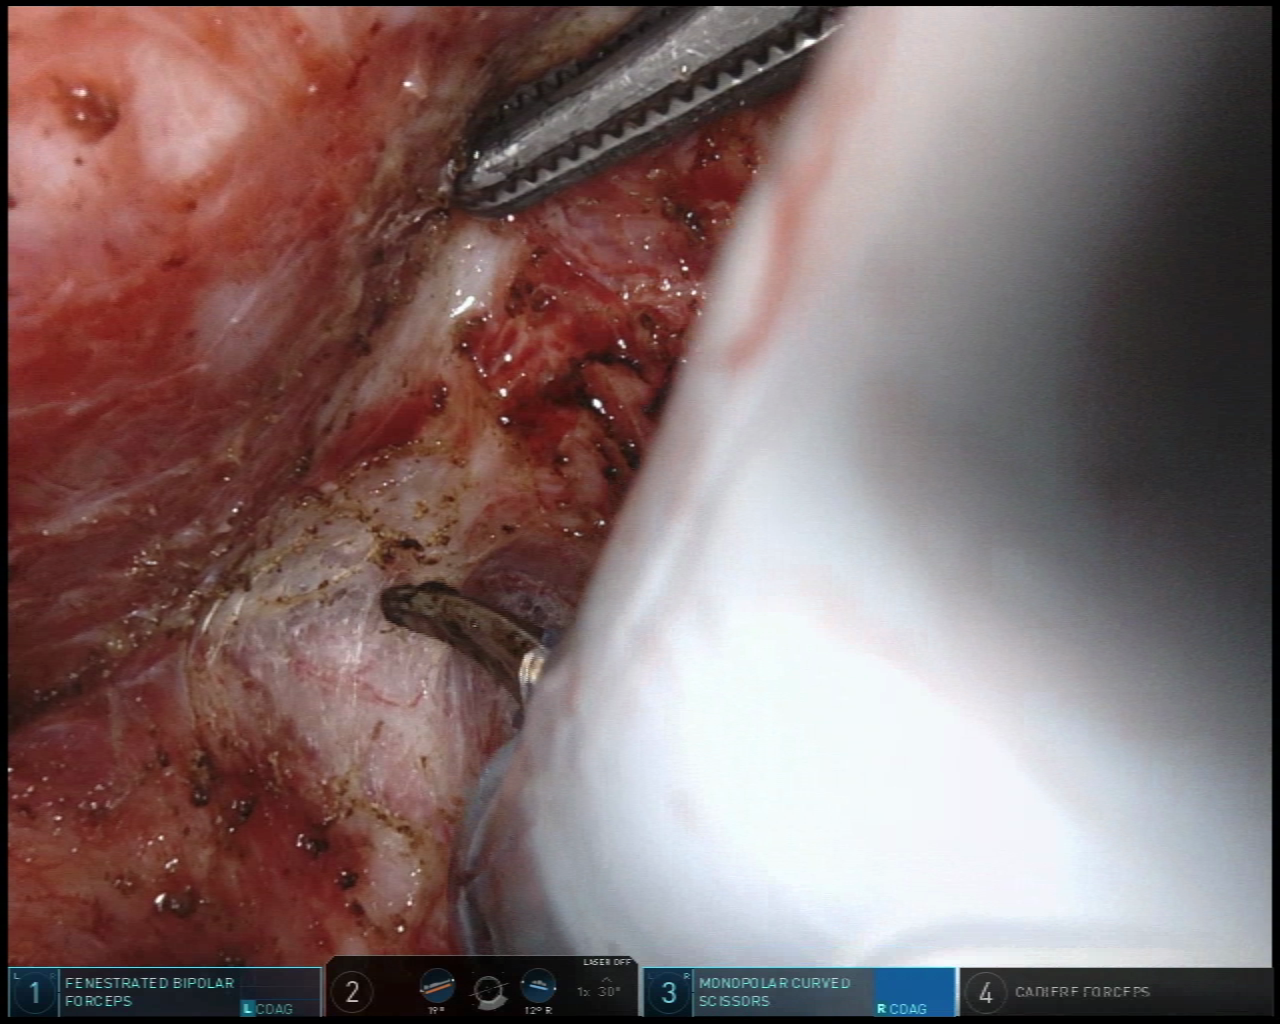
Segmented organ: vesicular_glands
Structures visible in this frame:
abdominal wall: no
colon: no
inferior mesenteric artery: no
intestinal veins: no
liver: no
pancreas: no
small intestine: no
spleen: no
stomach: no
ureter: no
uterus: no
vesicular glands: yes